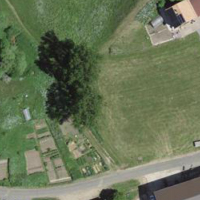
EUNIS habitat code: 23
Species observed at this site:
Tussilago farfara